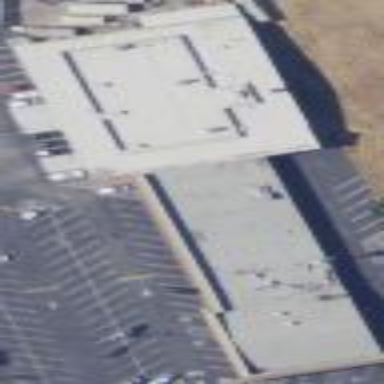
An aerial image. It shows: Retail building.